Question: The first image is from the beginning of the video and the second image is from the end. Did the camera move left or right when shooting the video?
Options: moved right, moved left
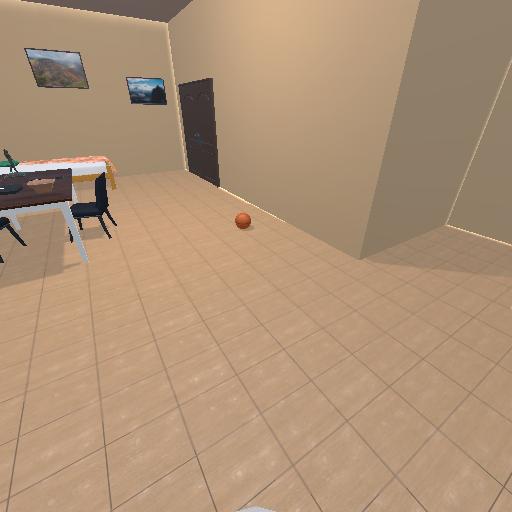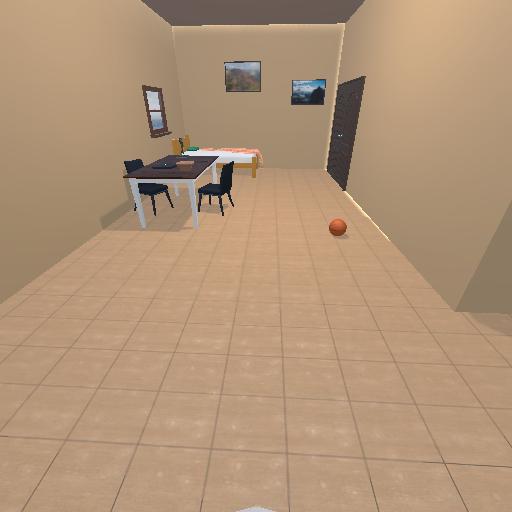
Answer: moved right